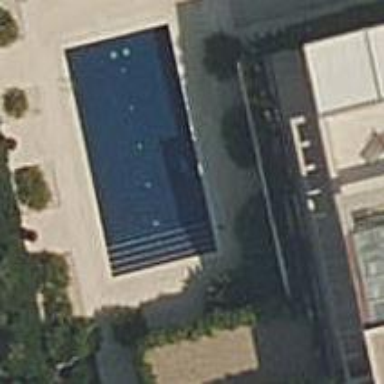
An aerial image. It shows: Swimming pool located in leisure land.